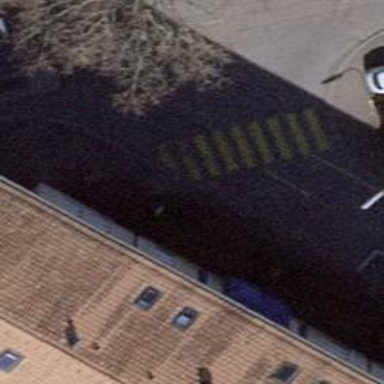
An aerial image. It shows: Residential road with asphalt surface. Both sides have sidewalks.